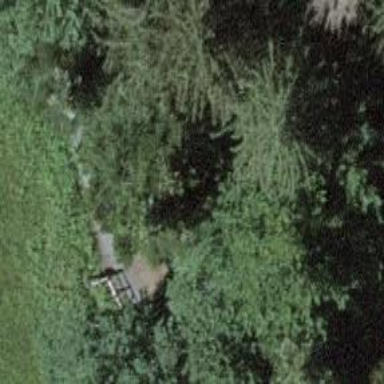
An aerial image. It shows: Bench.